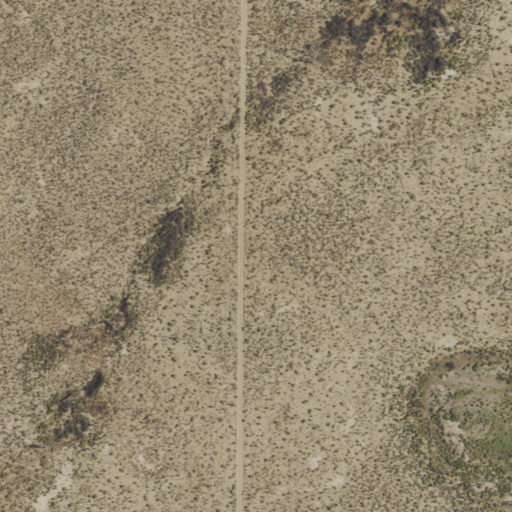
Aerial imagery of valley in Nevada named Mason Valley containing only shrub